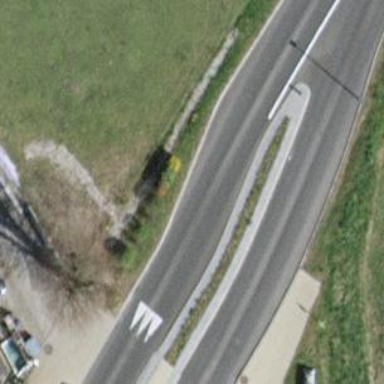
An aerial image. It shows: Traffic calming island.